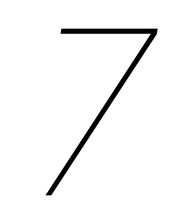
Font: Inter-Italic_Thin_Italic